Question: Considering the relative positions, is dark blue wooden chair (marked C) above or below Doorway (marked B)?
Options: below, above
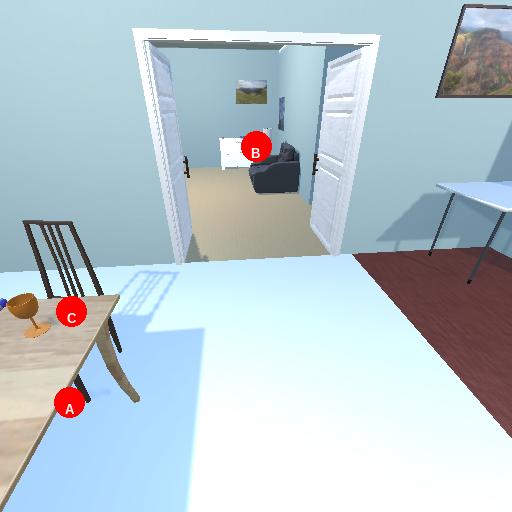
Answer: below